Field crop: maize
Growth stage: 2
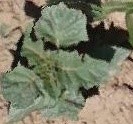
Species: datura